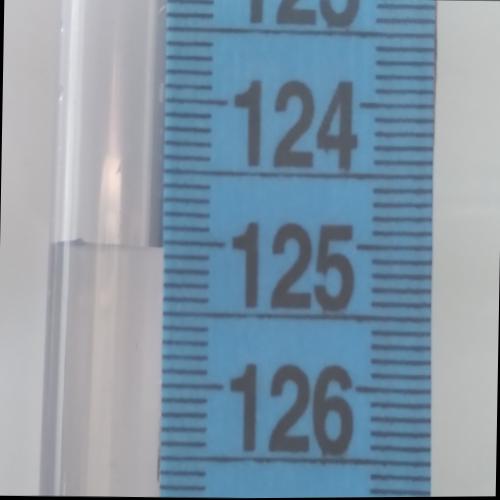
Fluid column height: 125.0 cm